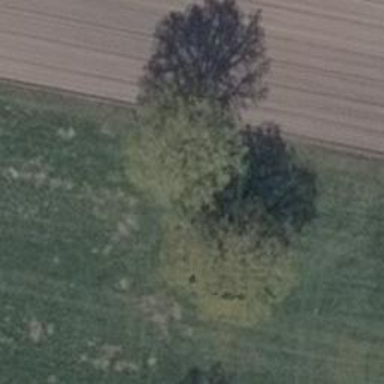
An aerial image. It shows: Beautiful tree in nature.